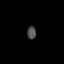
Tissue: prostate
Cell type: T cells
Senescence score: 0.3286
Nuclear area (px): 110
Mean DAPI intensity: 79.027